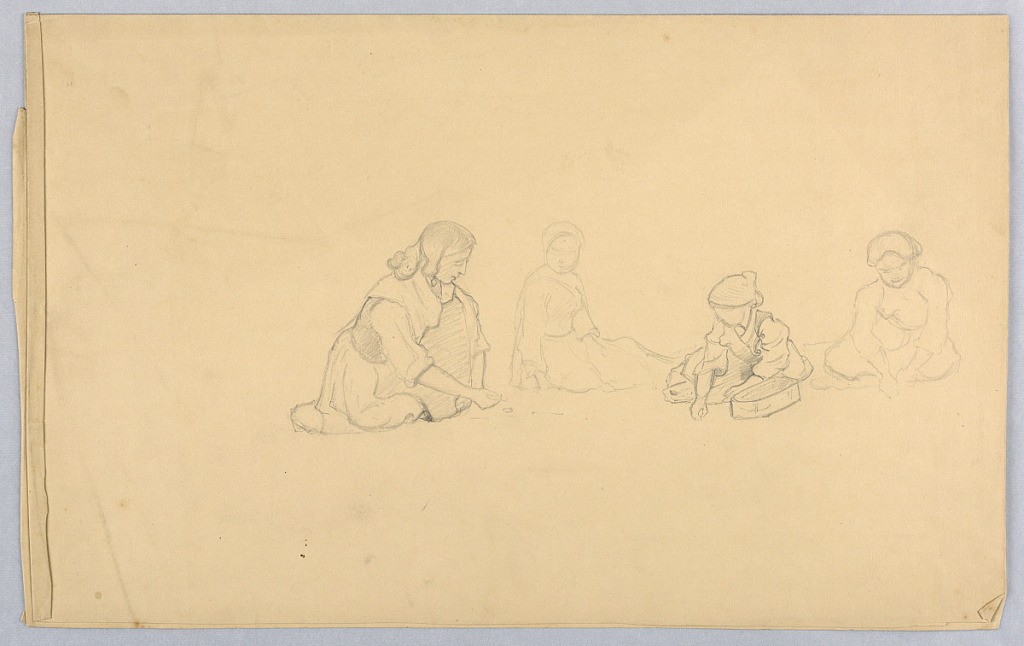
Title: Study of women
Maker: William Stanley Haseltine, American, 1835–1900
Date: ca. 1855
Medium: Graphite on paper
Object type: Drawing
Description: Sketch of four female figures seated and washing clothes.